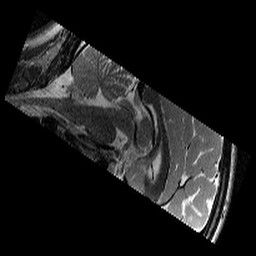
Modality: T2w
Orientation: sagittal
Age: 13
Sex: female
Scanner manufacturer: siemens
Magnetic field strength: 3 T
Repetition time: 9.23 s
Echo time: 0.067 s